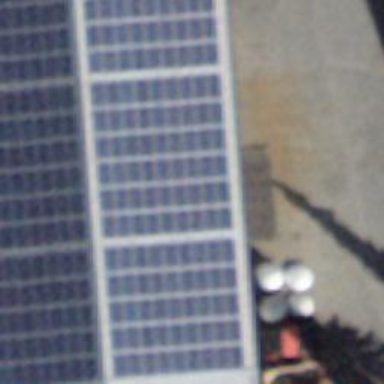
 consisting of solar photovoltaic panels."